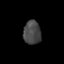
Tissue: prostate
Cell type: B cells
Senescence score: 0.238
Nuclear area (px): 407
Mean DAPI intensity: 70.452